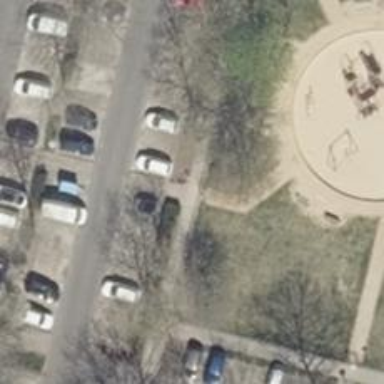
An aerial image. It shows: Sidewalk.